Interaction volume radius: 10 \u00c5
Interaction volume height: 20 \u00c5
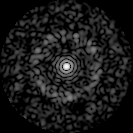
Disorder parameter: 0.8542